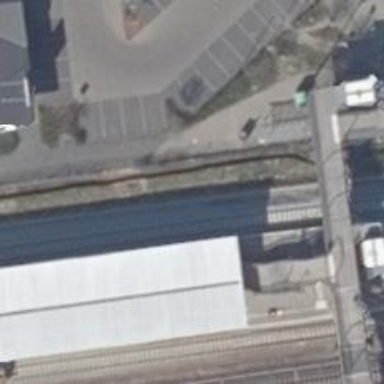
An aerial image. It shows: Close-up of railway platform edge.